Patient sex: M
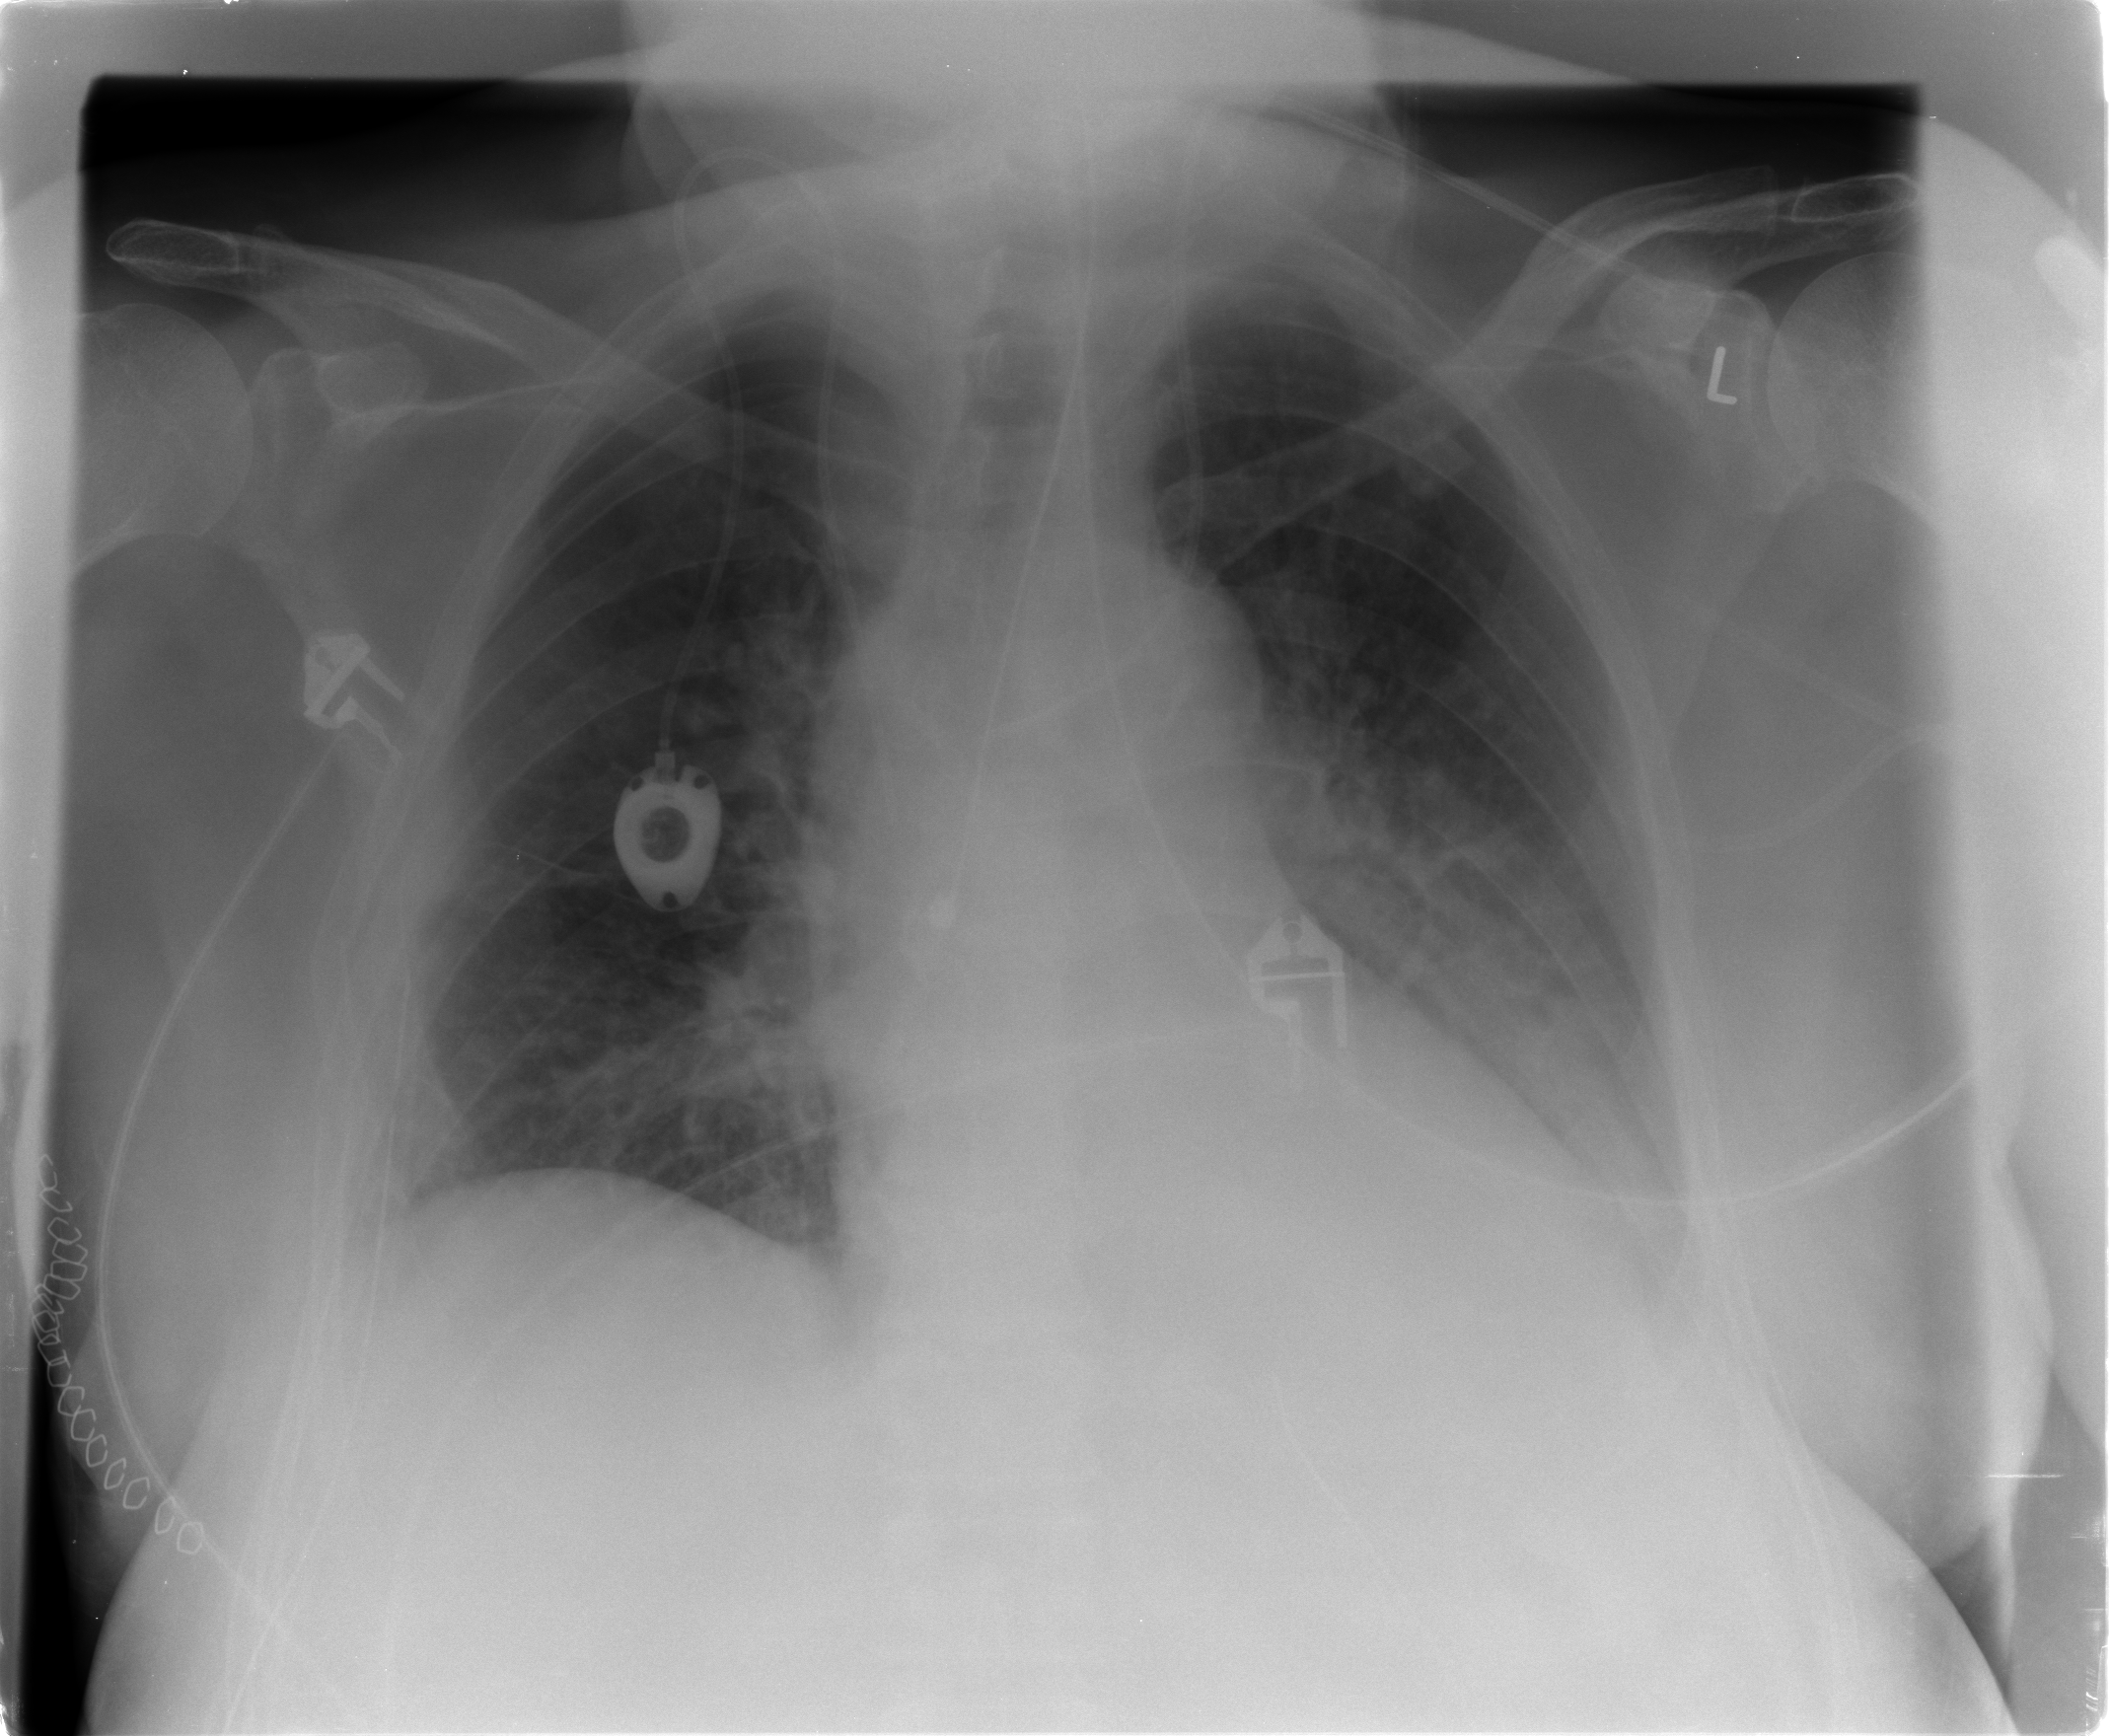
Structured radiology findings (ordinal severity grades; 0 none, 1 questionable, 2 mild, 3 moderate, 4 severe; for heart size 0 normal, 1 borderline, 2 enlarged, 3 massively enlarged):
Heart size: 2
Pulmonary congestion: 2
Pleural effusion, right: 1
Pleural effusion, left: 2
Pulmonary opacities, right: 0
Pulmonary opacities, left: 1
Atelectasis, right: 2
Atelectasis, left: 2